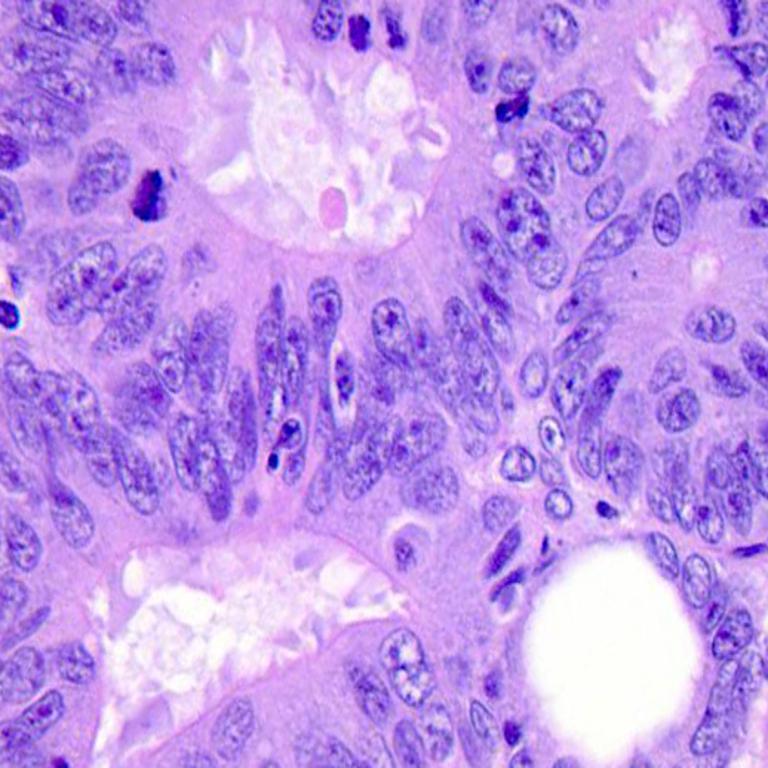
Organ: colon
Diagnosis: adenocarcinomas